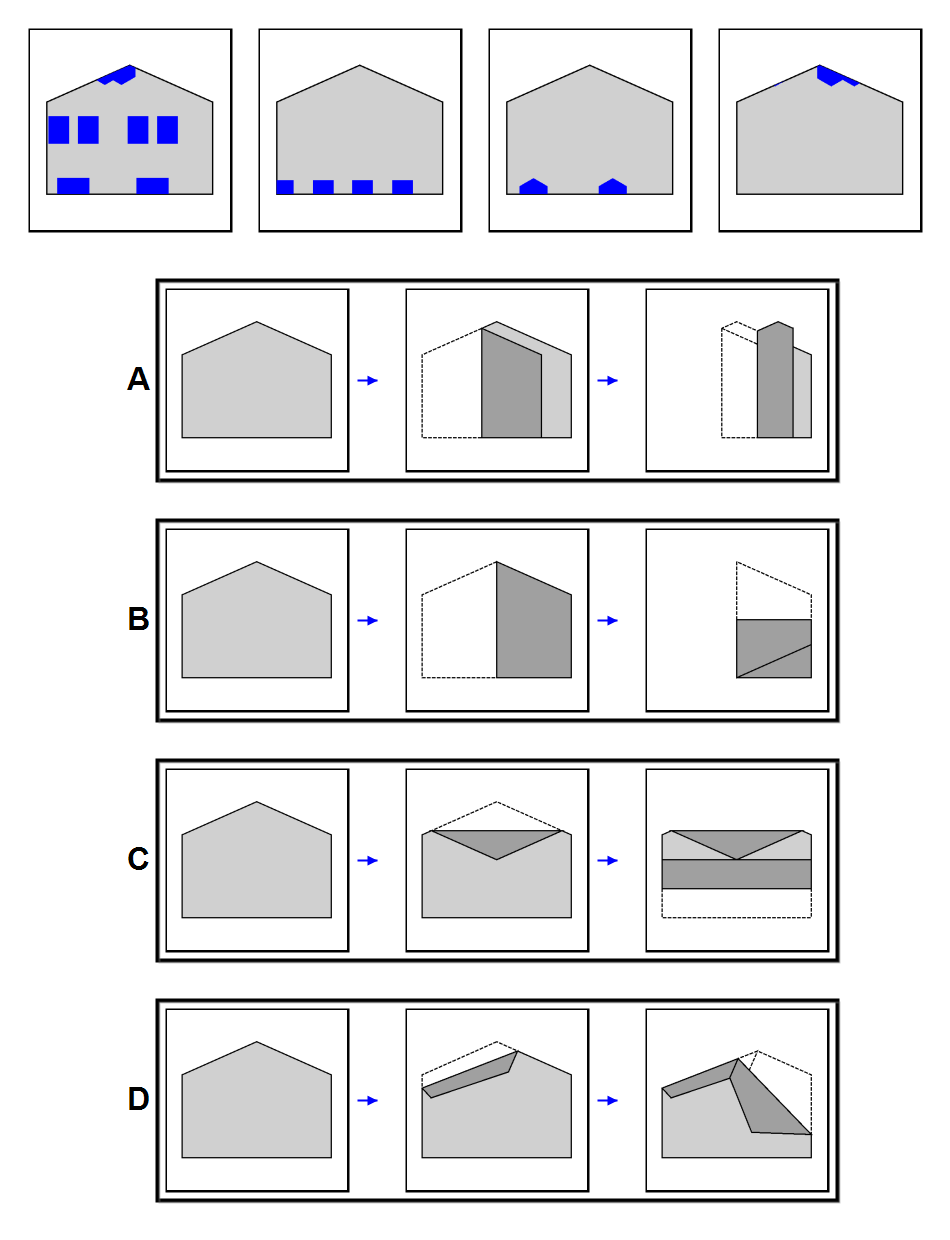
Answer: A